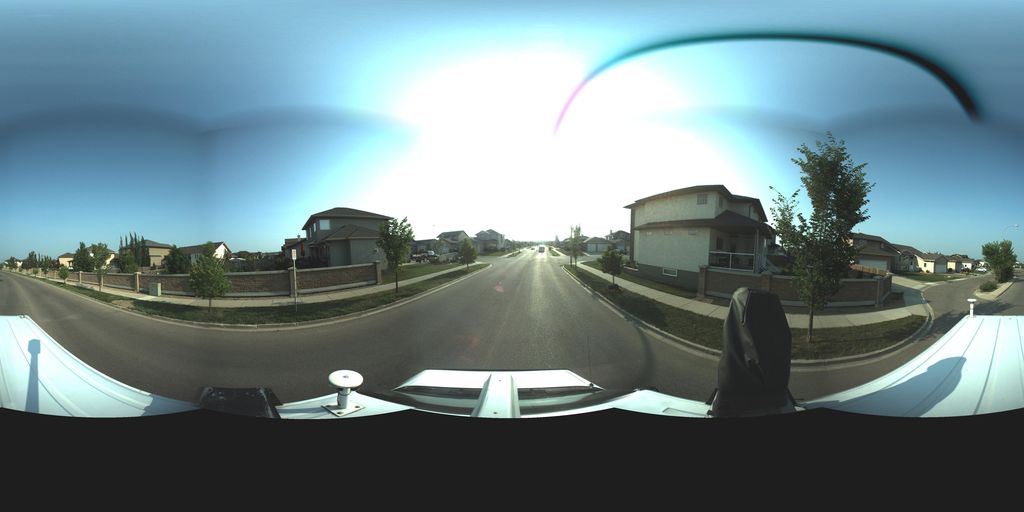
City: saskatoon